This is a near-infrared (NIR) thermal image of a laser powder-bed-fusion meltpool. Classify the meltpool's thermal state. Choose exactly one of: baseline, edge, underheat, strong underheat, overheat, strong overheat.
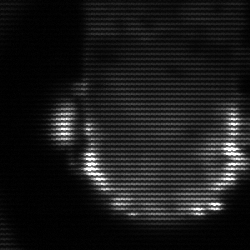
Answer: baseline